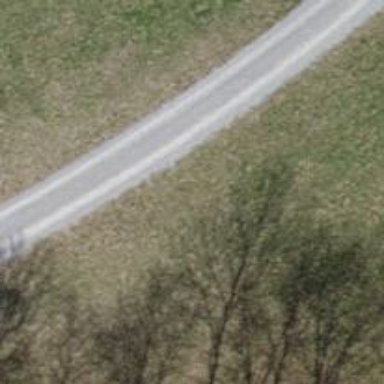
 grade2 track used for forestry vehicles."